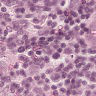
Metastatic tissue present: yes